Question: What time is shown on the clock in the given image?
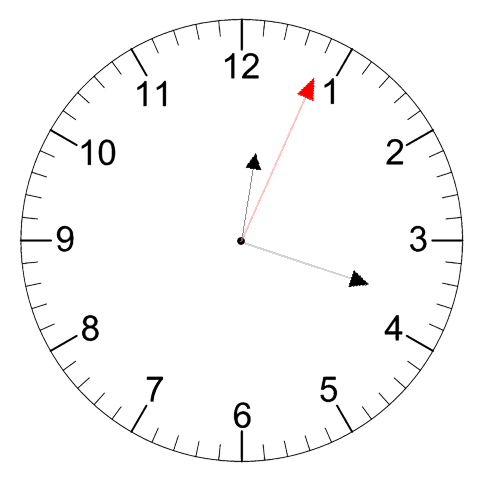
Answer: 12:18:04